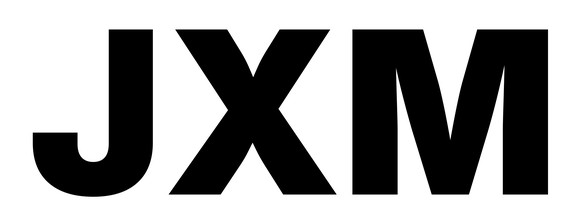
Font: Inter_Black